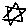
Label: star